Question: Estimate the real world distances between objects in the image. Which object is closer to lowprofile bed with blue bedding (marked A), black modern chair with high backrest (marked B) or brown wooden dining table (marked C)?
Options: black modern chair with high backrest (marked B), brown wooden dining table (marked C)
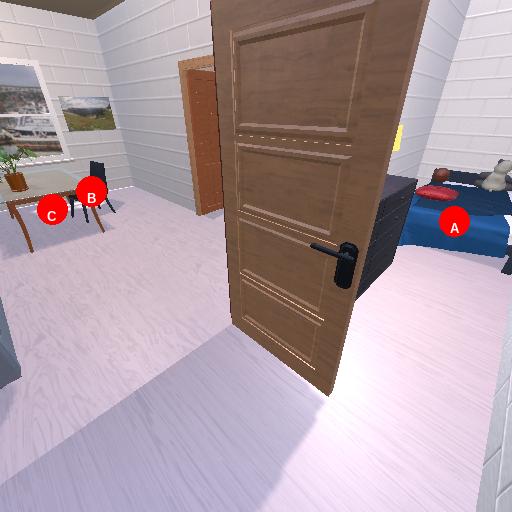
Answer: black modern chair with high backrest (marked B)